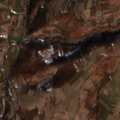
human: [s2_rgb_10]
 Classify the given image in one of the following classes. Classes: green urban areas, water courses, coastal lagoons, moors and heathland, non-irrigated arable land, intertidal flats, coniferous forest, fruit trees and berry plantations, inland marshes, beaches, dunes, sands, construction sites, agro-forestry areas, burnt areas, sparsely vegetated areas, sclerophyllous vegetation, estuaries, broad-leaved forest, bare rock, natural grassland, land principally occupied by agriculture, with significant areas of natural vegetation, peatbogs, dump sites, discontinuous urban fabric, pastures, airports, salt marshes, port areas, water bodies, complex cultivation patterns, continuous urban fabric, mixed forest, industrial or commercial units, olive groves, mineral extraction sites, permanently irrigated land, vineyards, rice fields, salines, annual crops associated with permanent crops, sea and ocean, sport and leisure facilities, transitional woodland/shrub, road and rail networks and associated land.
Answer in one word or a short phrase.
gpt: complex cultivation patterns, land principally occupied by agriculture, with significant areas of natural vegetation, broad-leaved forest, transitional woodland/shrub